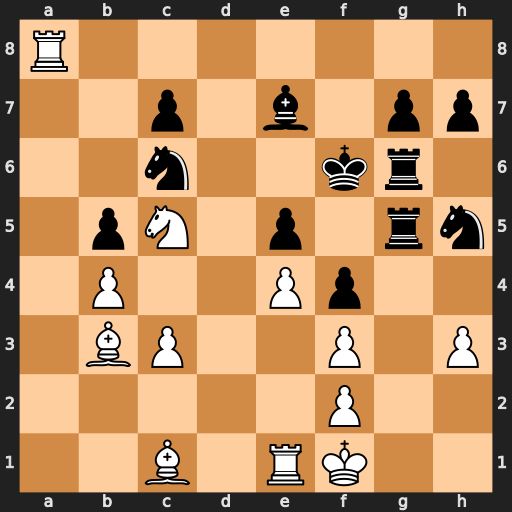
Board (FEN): R7/2p1b1pp/2n2kr1/1pN1p1rn/1P2Pp2/1BP2P1P/5P2/2B1RK2
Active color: w
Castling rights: -
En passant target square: -
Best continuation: Nd7#